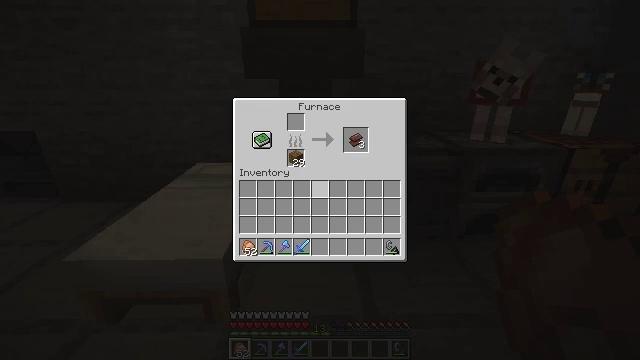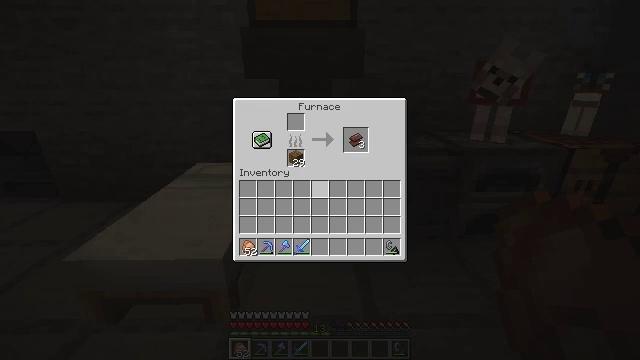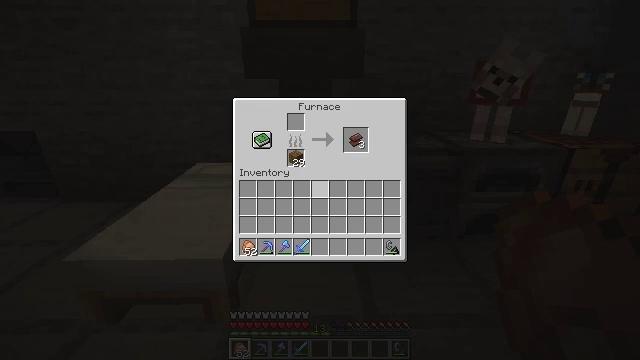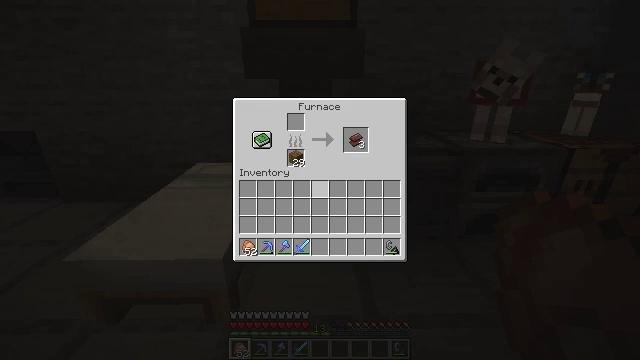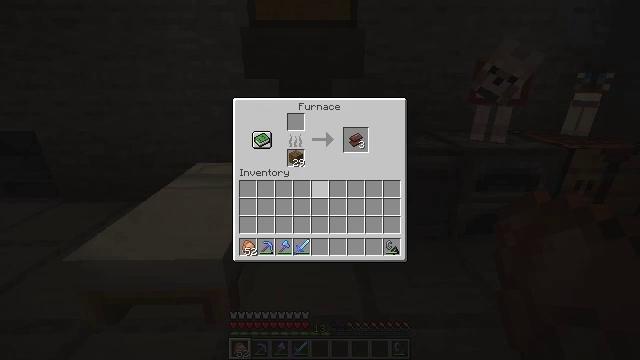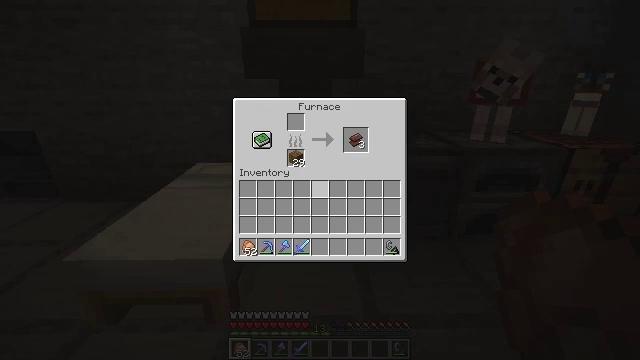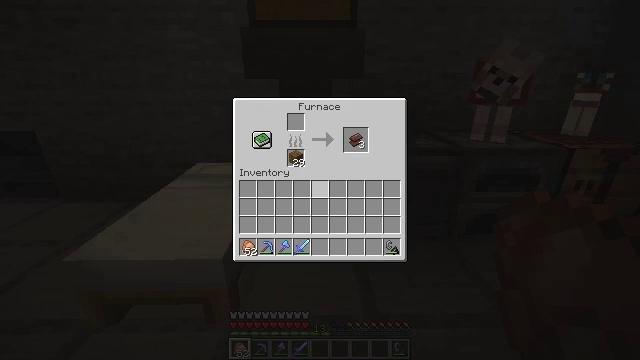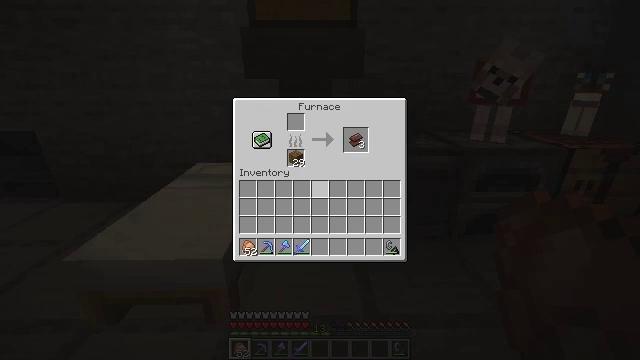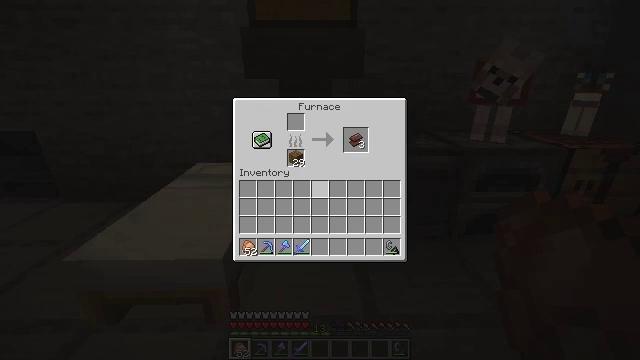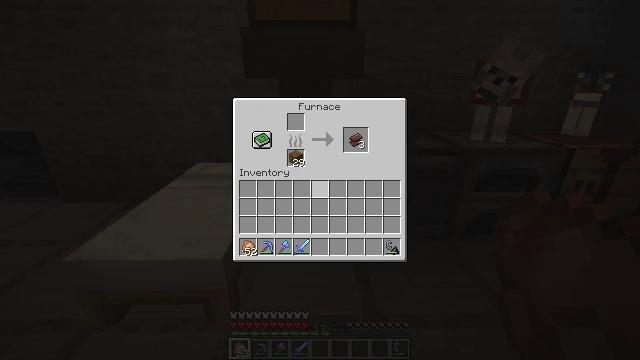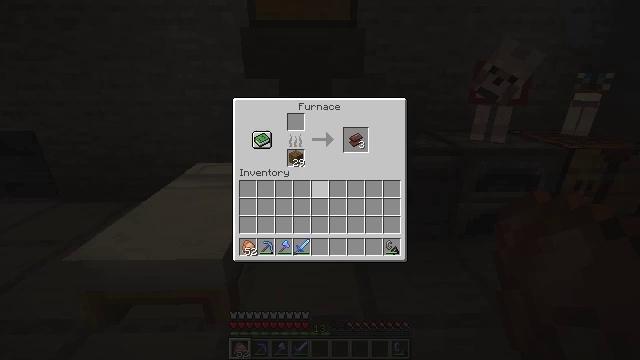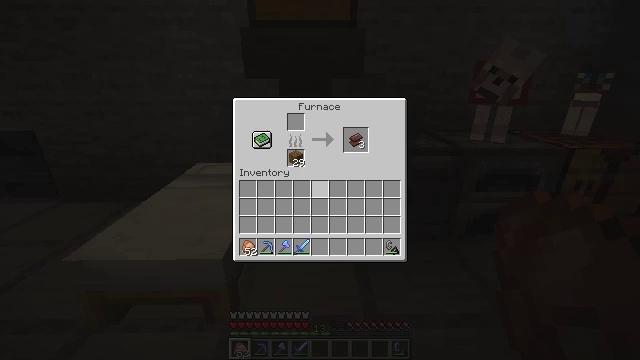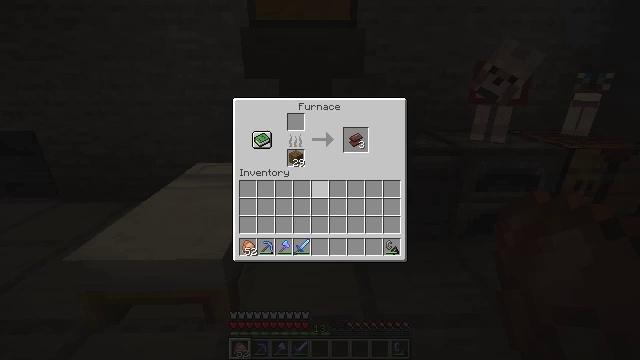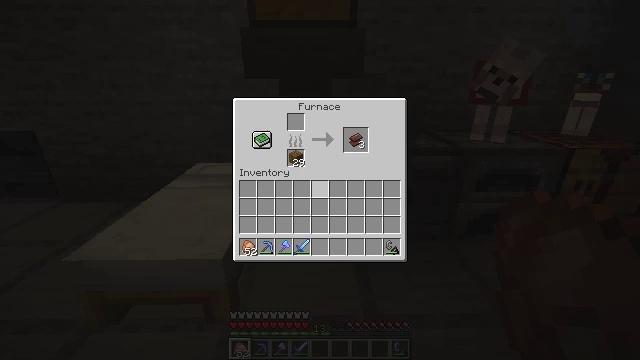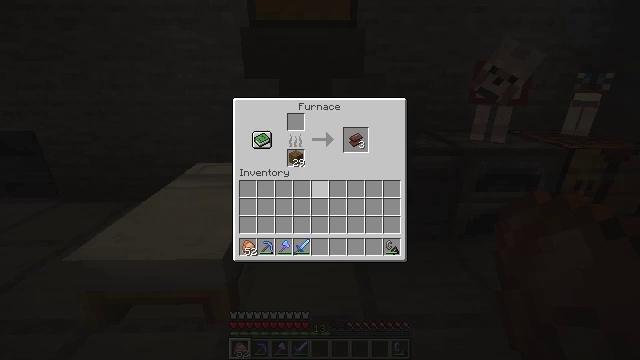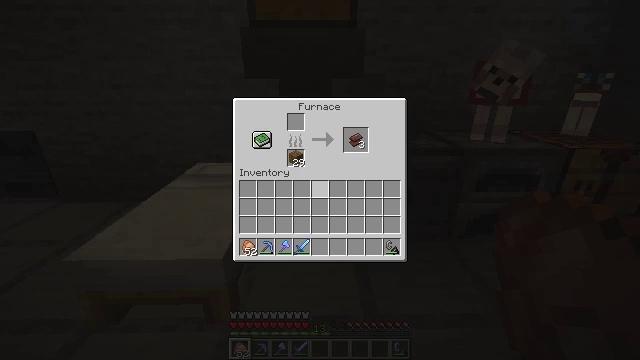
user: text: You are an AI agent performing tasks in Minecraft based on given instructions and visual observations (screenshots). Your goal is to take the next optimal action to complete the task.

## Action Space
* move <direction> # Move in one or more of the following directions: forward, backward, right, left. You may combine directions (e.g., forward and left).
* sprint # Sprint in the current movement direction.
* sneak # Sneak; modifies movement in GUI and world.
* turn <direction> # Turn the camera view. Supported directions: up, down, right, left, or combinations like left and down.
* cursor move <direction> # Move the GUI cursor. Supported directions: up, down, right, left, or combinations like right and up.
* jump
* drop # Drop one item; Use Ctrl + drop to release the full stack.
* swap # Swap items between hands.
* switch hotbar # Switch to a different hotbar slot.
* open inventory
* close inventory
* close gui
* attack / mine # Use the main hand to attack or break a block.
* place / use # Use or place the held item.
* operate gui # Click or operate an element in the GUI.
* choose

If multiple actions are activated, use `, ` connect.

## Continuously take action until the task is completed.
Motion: motion action
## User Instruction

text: Use the furnace to create netherite scrap.
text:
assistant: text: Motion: no_op
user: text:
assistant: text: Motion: no_op
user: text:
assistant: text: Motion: no_op
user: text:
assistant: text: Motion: no_op
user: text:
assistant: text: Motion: no_op
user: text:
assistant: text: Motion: no_op
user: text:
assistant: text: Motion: no_op
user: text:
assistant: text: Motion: no_op
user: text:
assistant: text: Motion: no_op
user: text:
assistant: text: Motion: no_op
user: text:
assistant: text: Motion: no_op
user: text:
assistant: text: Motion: no_op
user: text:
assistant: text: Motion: no_op
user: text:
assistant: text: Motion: no_op
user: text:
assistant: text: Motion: no_op
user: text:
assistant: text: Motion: no_op
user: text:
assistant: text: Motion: no_op
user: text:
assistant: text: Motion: no_op
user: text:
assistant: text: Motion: no_op
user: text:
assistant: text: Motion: no_op
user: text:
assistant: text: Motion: no_op
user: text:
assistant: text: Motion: no_op
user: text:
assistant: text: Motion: no_op
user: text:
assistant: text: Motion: no_op
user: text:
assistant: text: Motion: no_op
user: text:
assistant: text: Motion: no_op
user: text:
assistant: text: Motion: no_op
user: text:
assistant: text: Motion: no_op
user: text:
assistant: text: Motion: no_op
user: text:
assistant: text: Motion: no_op